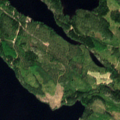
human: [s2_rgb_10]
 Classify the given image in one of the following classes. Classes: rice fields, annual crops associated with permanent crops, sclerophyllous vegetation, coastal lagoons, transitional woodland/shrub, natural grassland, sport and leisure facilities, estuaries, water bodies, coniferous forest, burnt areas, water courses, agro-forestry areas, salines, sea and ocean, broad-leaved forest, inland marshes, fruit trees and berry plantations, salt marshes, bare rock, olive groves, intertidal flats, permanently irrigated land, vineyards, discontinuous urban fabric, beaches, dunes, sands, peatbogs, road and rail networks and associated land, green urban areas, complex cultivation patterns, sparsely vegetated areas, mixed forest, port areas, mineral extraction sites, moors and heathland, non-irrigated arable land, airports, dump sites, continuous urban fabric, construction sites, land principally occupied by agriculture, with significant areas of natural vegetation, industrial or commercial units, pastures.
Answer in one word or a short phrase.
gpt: coniferous forest, mixed forest, transitional woodland/shrub, water bodies